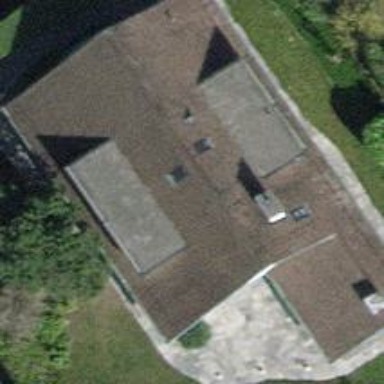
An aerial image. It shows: Building with gabled roof.